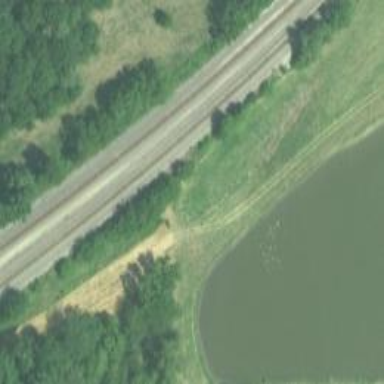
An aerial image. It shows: Railway track.